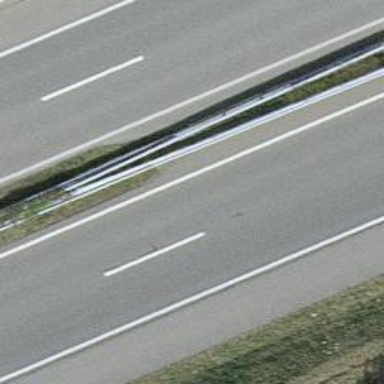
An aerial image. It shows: Asphalt motorway.